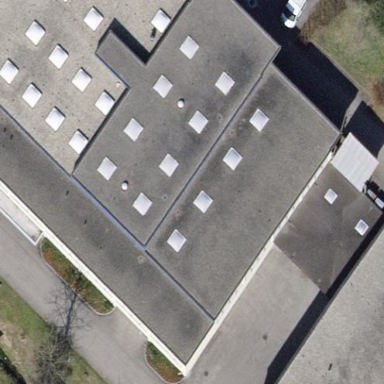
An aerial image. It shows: Industrial building.